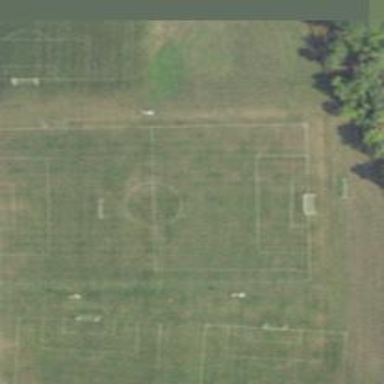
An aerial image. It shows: Soccer pitch for outdoor sports and leisure activities.